Interaction volume radius: 10 \u00c5
Interaction volume height: 15 \u00c5
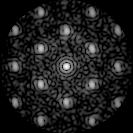
Disorder parameter: 0.2909